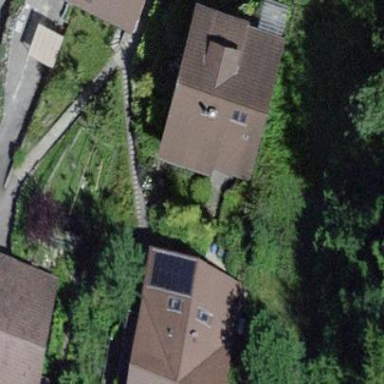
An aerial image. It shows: Gabled roof on residential building.